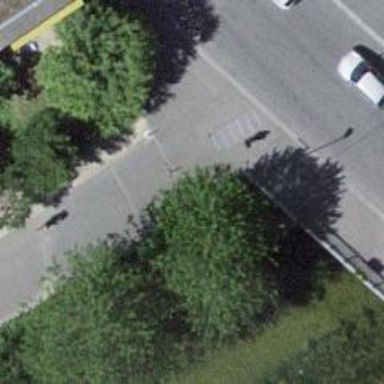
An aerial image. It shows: Guidepost supported by street lamp.